Question: I have a table that's generated from php. The way I've done this is probably not the most efficient way to do it since I wrote it all myself and I'm not an expert.
Everything starts when the user pastes part numbers into a search box on a previous page, which is then sent here to return.php under the variable 'lines'.
'''
$c = $_POST['c'];
if (!$_SESSION['lines']) {
$_SESSION['lines'] = $_POST['lines'];
}
$partNumber = array(); //define $partNumber as array
$x = -1;
$supplierQuery = "SELECT distinct supplier, quotePartNumber FROM allparts WHERE quotePartNumber = '$q'" ;
$supplierResult = mysqli_query($con, $supplierQuery);
foreach ($_SESSION['lines'] as $q) {
$x = $x + 1; // each time we loop through this, x++
while ($row = mysqli_fetch_array($supplierResult)) {
$partNumber[] = $row['quotePartNumber'];
$customerQuery = "SELECT DISTINCT quoteCustomer FROM $supplier where quotePartNumber = '$q'";
if (!$c) { // $c becomes set once a user types in an end customer - without that, we want ALL generic info to be returned.
$costQuery = "SELECT * FROM $supplier where quotePartNumber = '$partNumber[$x]' ORDER BY quoteCost ASC LIMIT 1" ;
} else {
$costQuery = "SELECT * FROM $supplier where quotePartNumber = '$partNumber[$x]' and quoteCustomer = '$c' ORDER BY quoteCost ASC LIMIT 1" ;
}
$getCustomer = mysqli_query($con, $customerQuery);
}
'''
'''
<td><?= $partNumber[$x] ?></td>
<td><?= $cost ?></td>
<td>
<select class="btn btn-danger" onChange="selectCustomerCMR(this.value)">
<option value="" disabled selected><?php if($c) { print $c; } else { print "Select Purchasing Customer";} ?></option>
<?php
while ($row = mysqli_fetch_array($getCustomer)) {
$customerName = $row['quoteCustomer'];
?>
<option><?= $customerName ?></option>
<?php
}
?>
</select>
</td>
'''
'''
<script>
function selectCustomerCMR(str) {
var id = str;
$.ajax({
type: 'POST',
url: 'return.php',
data: {'c':id,'lines':lines},
success:function(data){
$("#info").html(data);
}
});
}
</script>
'''
# What I'm trying to do
Let's say my generated table has 3 rows, with part numbers

There is a drop-down to allow the user to select a specific customer. When the user clicks on this, the script takes that value and uses AJAX to send it back to the same page (return.php), which then grabs it using the '$c = $_POST['c'];' code.
# My Issue
When return.php loads a "second time" with a value for '$c', I don't know how to make it so that . Right now, anytime I select a customer from a line's drop-down, return.php reloads, and it assigns that customer to the FIRST row, ignoring all the other rows.
I specifically created '$partNumber' as an array and used '$x' so I could increase the value of x each time the 'foreach' loop iterated. This worked, so of the three lines in the above table, the first one is '$partNumber[0]' and the second one is '$partNumber[1]', etc...
Thanks for reading, and thanks for any help!
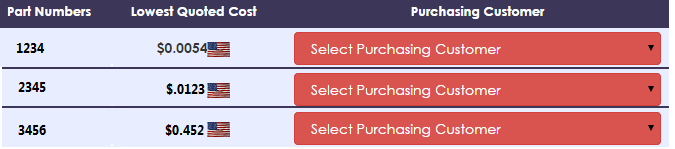
Answer: Consider changing your '<select>' code to this:
'''
<select class="btn btn-danger" data-x="<?= $x ?>" onChange="selectCustomerCMR(this)">
'''
Then, your Ajax code can be changed to this:
'''
function selectCustomerCMR(select) {
var id = select.value, x = select.getAttribute("data-x");
$.ajax({
type: 'POST',
url: 'return.php',
data: { c: id, lines: lines, x: x },
success: function(data){
// Update!
}
});
}
'''
That way, your PHP can get both 'c' and 'x'.